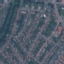
Land use / land cover: Residential